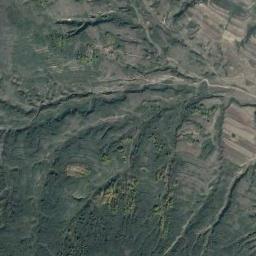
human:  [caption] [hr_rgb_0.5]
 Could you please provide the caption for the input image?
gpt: The mountain is full of green plants .

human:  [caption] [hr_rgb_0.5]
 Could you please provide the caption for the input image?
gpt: The vegetation coverage of the mountains is low .

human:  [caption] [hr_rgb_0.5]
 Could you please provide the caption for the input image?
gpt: There are many trees on the mountain .

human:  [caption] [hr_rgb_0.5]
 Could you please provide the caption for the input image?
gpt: The folded mountain consists of some ridges and is covered with some vegetation .

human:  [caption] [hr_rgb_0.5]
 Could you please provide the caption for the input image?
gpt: There are some ridges on the brown and green mountain .